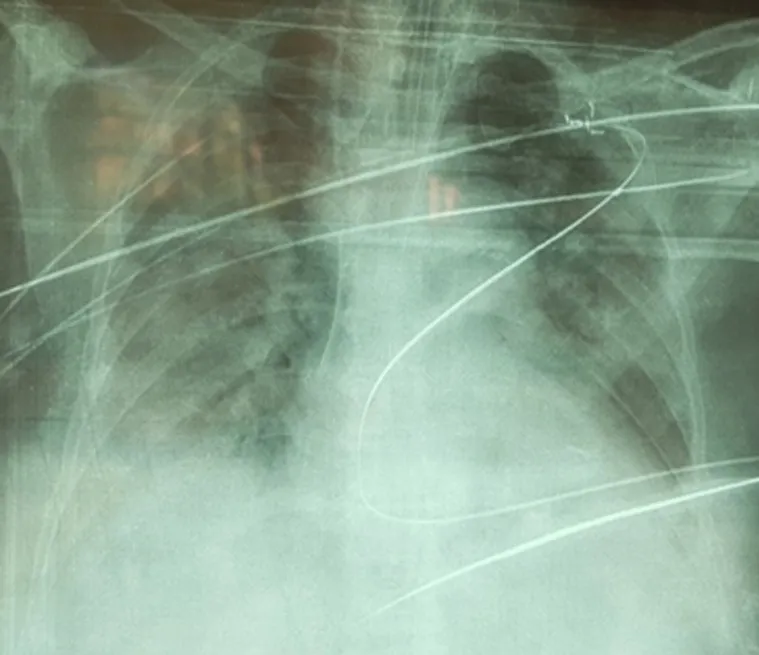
post-intubation chest X-ray.
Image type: radiology (x_ray)